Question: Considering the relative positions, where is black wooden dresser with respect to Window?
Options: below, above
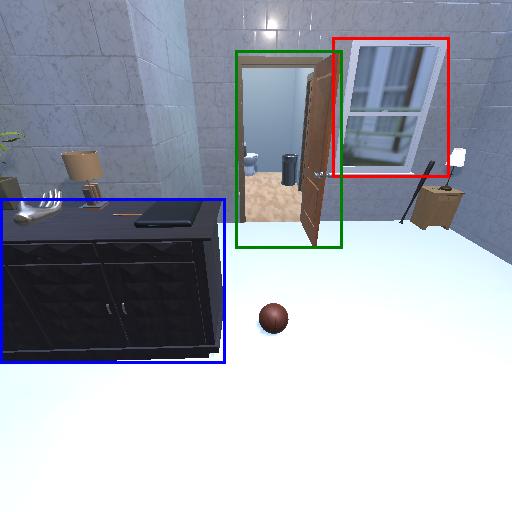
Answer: below